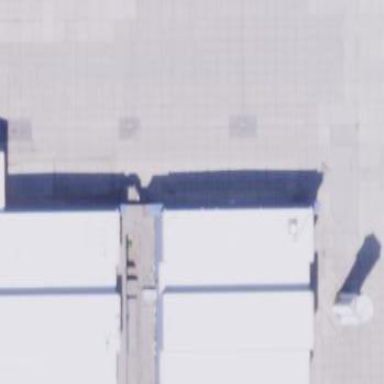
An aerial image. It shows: Building designed as airport hangar.